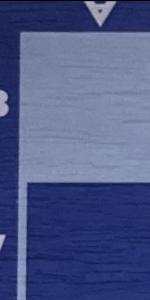
Label: Empty